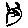
Label: cat